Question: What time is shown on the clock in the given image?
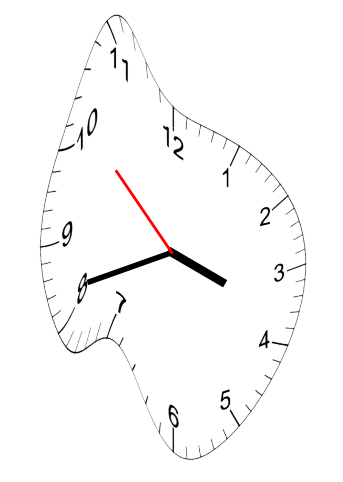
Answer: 03:41:52